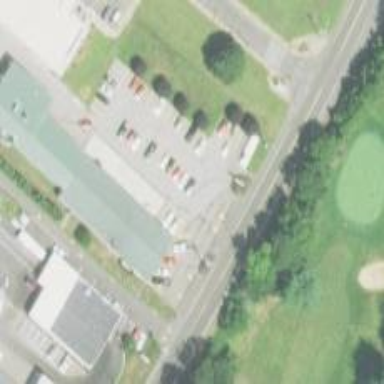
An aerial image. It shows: Gabled building used as car repair shop.